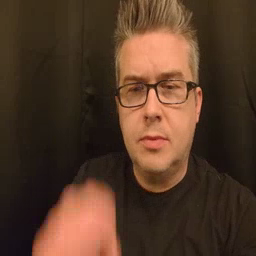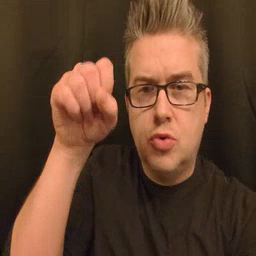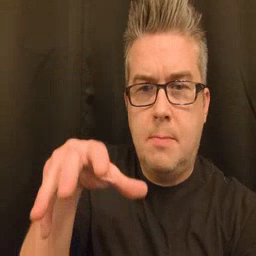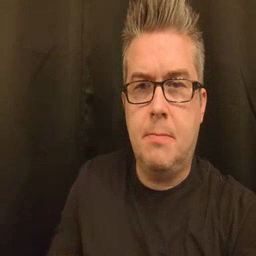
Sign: drop